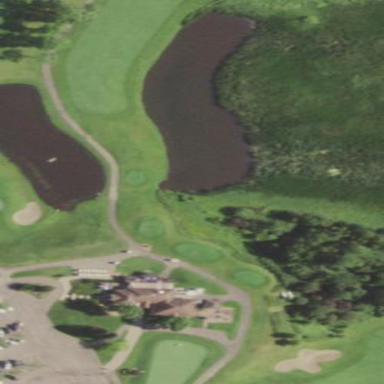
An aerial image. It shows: Water hazard in golf course. The hazard is natural water feature.